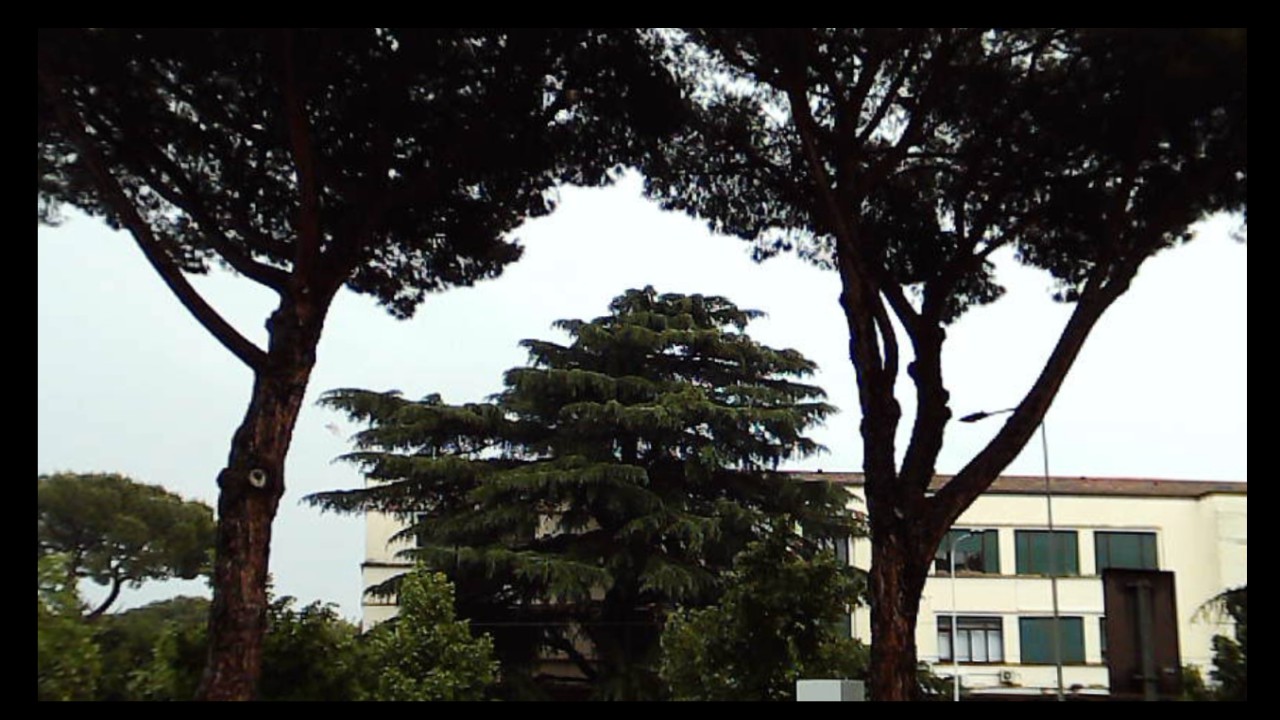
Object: DarwinFPV cineape20